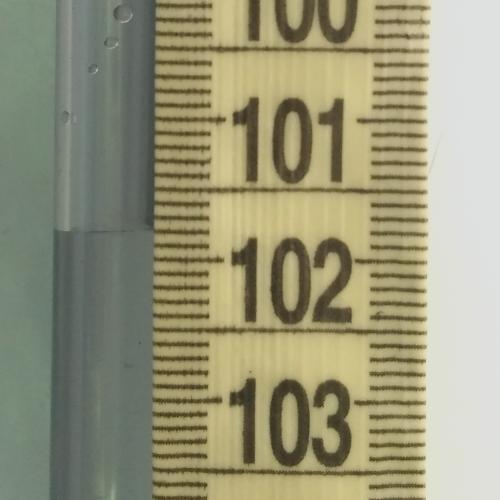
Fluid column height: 101.8 cm